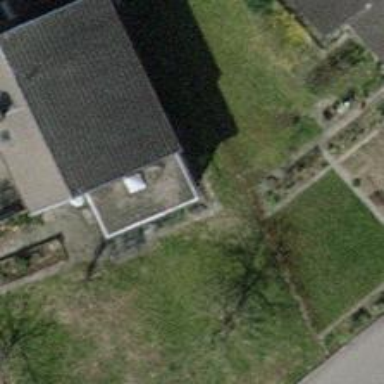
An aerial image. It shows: Simple and straightforward house.